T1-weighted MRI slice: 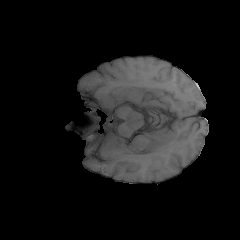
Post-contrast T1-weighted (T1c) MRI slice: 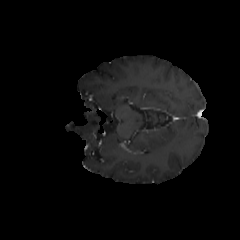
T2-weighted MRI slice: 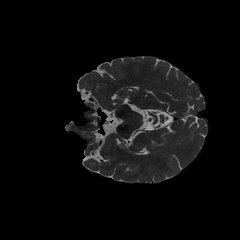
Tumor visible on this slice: no